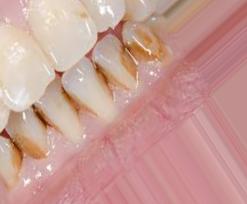
Condition: Tooth Discoloration